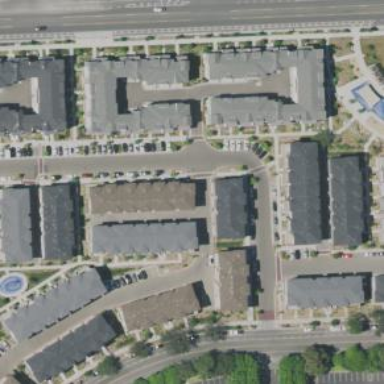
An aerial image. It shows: Living street.